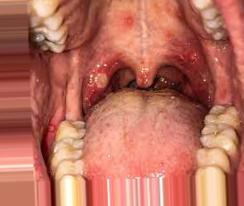
Condition: Mouth Ulcer